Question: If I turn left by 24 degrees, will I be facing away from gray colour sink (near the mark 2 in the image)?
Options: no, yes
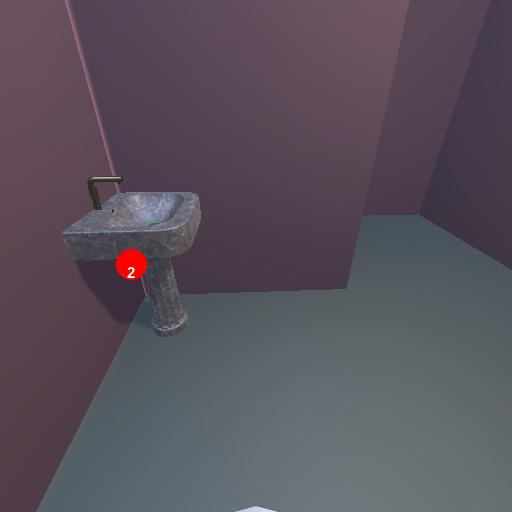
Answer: no